Question: How do we convert names to initials and put in like a circle icon with the initial inside like on the screenshot below , I already have the code that converts the initials , now how do we create and add it inside icons ? and the max display would be 4 icon as you can see on the screenshot and then the remaining count would be added inside the icon.
#right now this is my current output , it display the list of names but I wanted to convert like icons on the screenshot below like some line-avatar, Any idea guys ? Thanks.
#code to get initials
'''
const fullName = nameString.split(' ');
const initials = fullName.shift().charAt(0) + fullName.pop().charAt(0);
return initials.toUpperCase();
'''
#table code to display the names
'''
<ng-container matColumnDef="members">
<mat-header-cell *matHeaderCellDef fxHide fxShow.gt-xs fxShow.gt-md mat-multi-sort-header="members"
class="users-table-header">
Members
</mat-header-cell>
<mat-cell *matCellDef="let item" fxHide fxShow.gt-xs fxShow.gt-md>
<div *ngFor="let member of item.teamMembersDto;let isLast=last">
{{member.firstName}} {{member.lastName}}{{isLast ? '' : ','}}
</div>
</mat-cell>
</ng-container>
'''

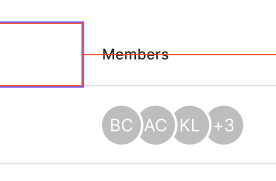
Answer: First, let's create the structures required for the names using HTML and CSS
'''
<div class="rows">
<div class="circles" *ngFor='let item of names; let i = index'>
{{ i +1 < 4 ? getInitials(item , i) : '+' + (names.length - i) }}
</div>
</div>
'''
for the css part
'''
.rows {
display: flex;
align-items: center;
}
.circles{
height: 100px;
width: 100px;
border-radius: 50%;
background: #eee;
border : 2px solid #fff;
text-align: center;
line-height: 100px;
}
.rows .circles:not(:first-child) {
margin-left: -18px;
}
.rows .circles:nth-child(n+5){
display: none;
}
'''
For ts
'''
names = ['richard rick' , 'alphonse dave' , 'kilin mbappe' , 'brock lesnae' , 'kane wills' , 'Mark angel' , 'astro boy']
getInitials(nameString , i){
const fullName = nameString.split(' ');
const initials = fullName.shift().charAt(0) + fullName.pop().charAt(0);
return initials.toUpperCase();
}
'''
here is a stack blitz demo
<URL>